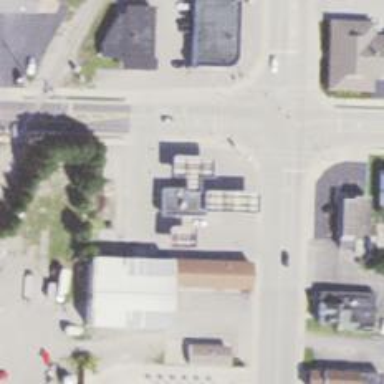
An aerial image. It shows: Convenience shop.